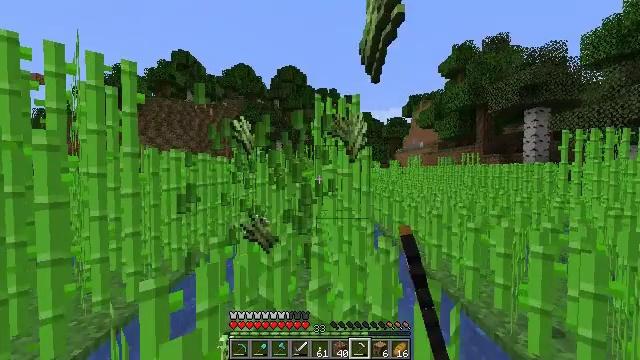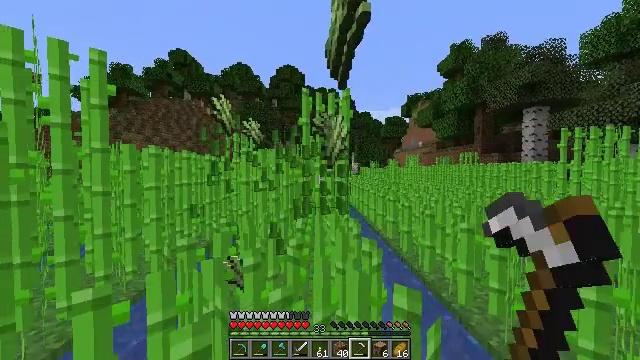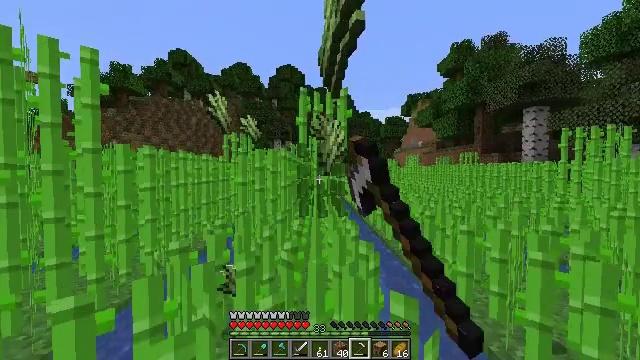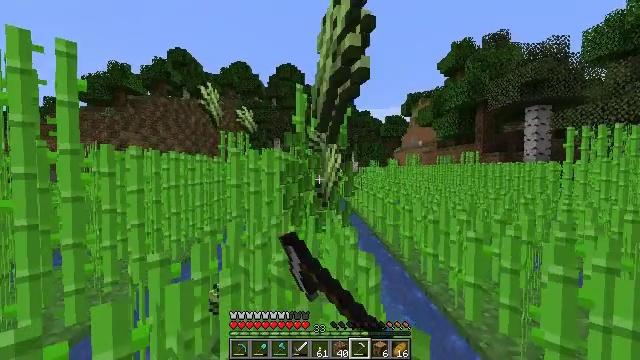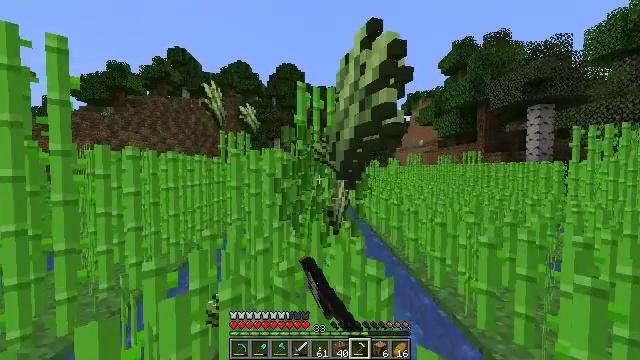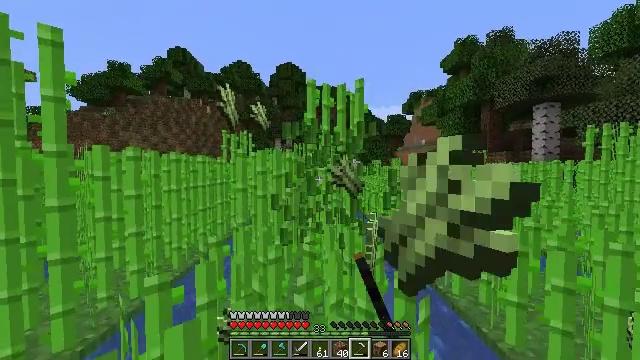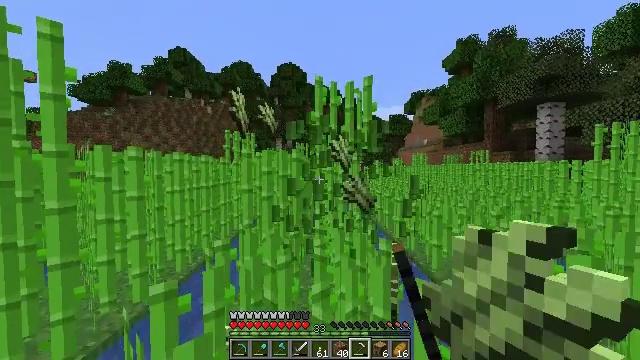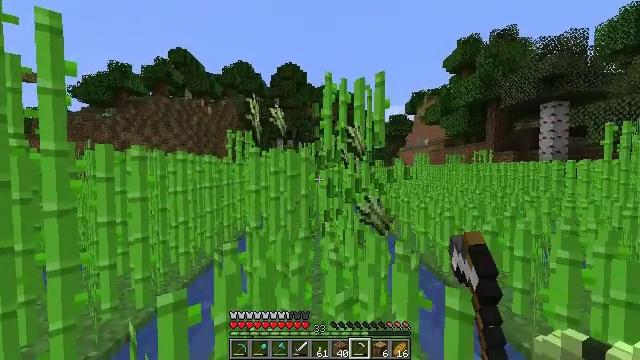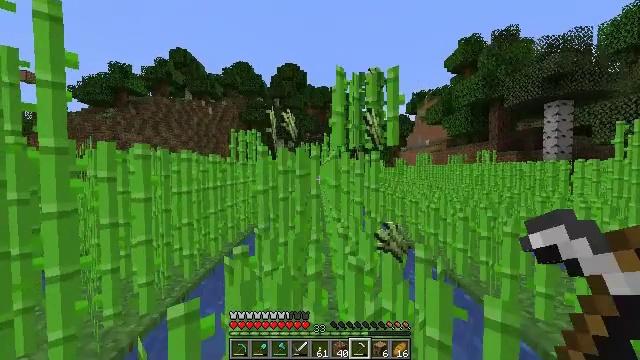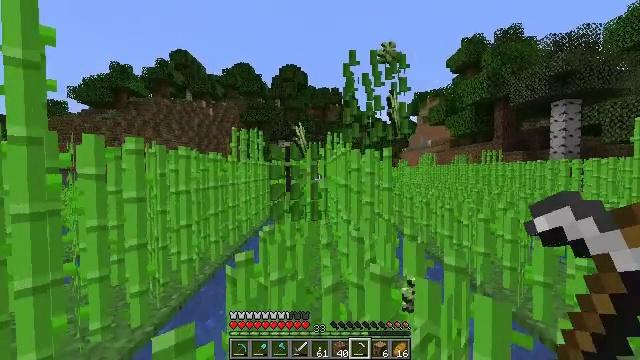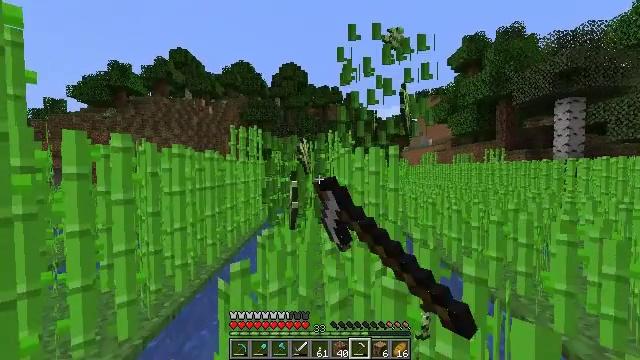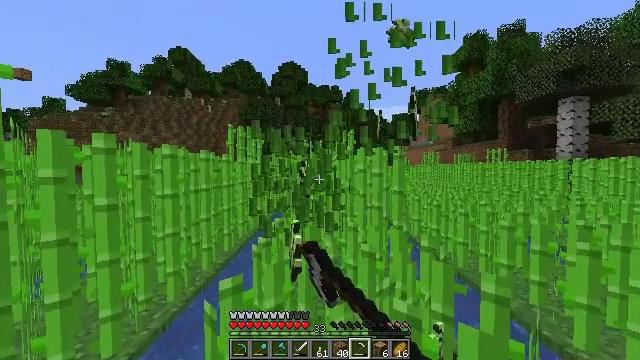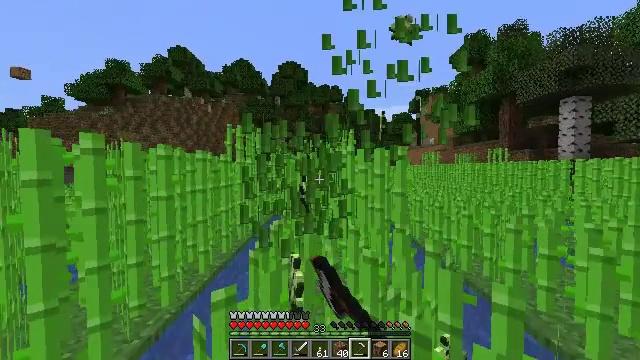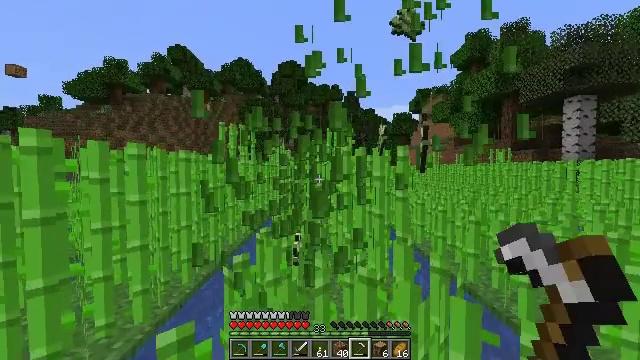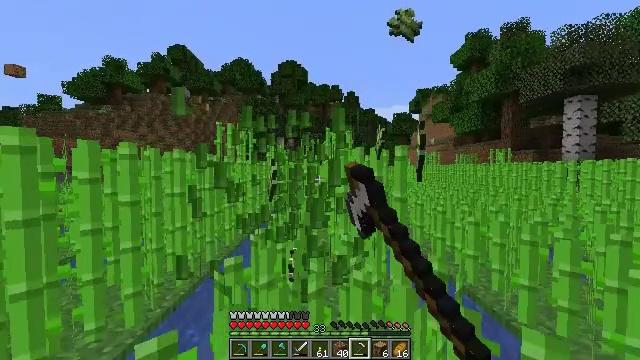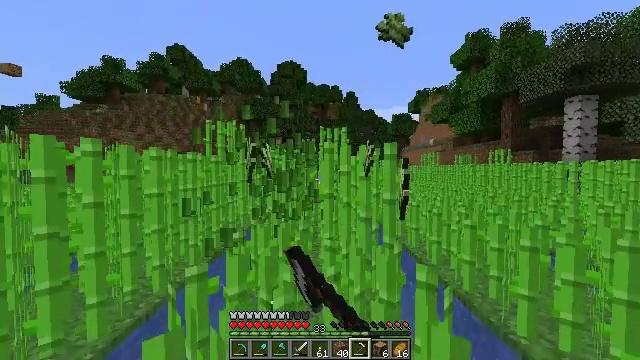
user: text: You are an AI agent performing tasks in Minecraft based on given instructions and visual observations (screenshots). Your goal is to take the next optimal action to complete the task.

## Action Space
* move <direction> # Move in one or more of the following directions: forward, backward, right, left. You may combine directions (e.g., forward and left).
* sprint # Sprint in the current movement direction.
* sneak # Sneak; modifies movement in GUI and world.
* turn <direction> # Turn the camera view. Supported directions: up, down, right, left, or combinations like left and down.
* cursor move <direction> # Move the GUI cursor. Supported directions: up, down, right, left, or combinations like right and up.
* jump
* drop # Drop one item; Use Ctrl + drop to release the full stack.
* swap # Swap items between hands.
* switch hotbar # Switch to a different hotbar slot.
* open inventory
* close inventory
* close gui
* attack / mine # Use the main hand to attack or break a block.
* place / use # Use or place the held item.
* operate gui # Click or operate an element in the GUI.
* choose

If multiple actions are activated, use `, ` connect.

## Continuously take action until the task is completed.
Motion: motion action
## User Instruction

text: Gather sugar cane for crafting.
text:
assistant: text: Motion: move forward and move right, sprint, attack / mine
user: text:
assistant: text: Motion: move forward, sprint, attack / mine
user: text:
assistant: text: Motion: move forward and move left, sprint, attack / mine
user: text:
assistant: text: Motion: move forward and move left, sprint, attack / mine
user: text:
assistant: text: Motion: move forward and move left, sprint, attack / mine
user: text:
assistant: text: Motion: move forward and move left, sprint, attack / mine
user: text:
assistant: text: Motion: move forward and move left, sprint, attack / mine
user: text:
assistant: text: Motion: move forward, sprint, attack / mine
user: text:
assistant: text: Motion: move forward, sprint, attack / mine
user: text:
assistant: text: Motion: move forward, sprint, attack / mine
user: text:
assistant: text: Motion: move forward, sprint, attack / mine
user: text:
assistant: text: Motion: move forward, sprint, attack / mine
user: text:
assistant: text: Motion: move forward and move right, sprint, attack / mine
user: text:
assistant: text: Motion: move forward and move right, sprint, attack / mine
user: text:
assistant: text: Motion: move forward and move right, sprint, attack / mine
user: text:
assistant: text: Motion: move forward and move right, sprint, attack / mine
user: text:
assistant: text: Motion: move forward and move right, sprint, attack / mine
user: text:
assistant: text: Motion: move forward and move right, sprint, attack / mine
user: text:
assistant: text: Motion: move forward, sprint, attack / mine
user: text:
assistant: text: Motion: move forward and move left, sprint, attack / mine
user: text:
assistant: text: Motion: move forward and move left, sprint, attack / mine
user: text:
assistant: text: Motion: move forward and move left, sprint, attack / mine
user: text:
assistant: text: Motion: move forward and move left, sprint, attack / mine
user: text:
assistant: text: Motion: move forward and move left, sprint, attack / mine
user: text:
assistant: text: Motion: move forward, sprint, attack / mine
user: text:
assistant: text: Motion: move forward, sprint, attack / mine
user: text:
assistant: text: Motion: move forward, sprint, attack / mine
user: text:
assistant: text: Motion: move forward, sprint, attack / mine
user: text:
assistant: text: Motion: move forward, sprint, attack / mine
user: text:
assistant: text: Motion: move forward, sprint, attack / mine